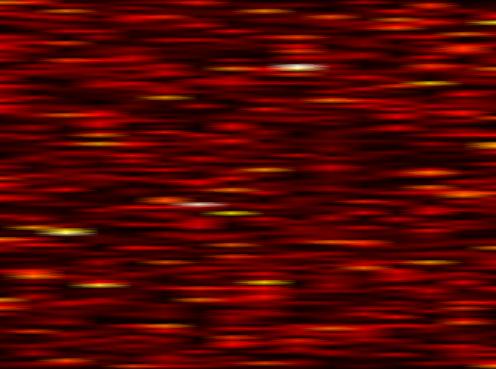
Label: FBMC